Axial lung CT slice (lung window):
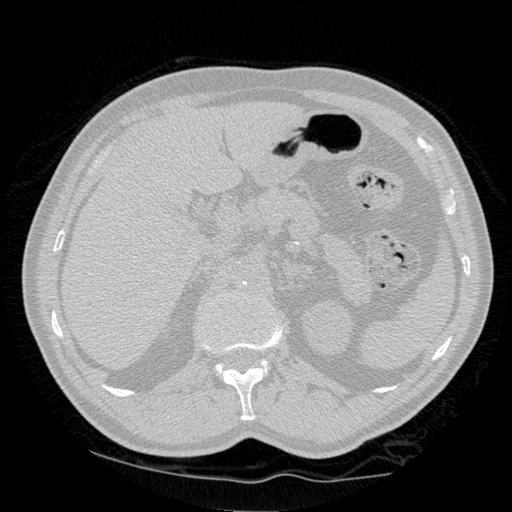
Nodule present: no